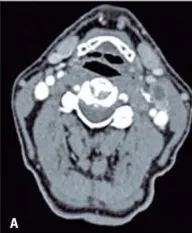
Axial section with level 2A metastasis on the left.
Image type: radiology (ct)